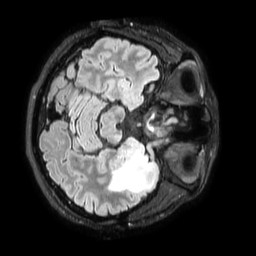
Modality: FLAIR
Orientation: axial
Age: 34
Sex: male
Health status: ill
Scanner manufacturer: philips
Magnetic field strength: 3 T
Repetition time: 4.8 s
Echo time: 0.34 s